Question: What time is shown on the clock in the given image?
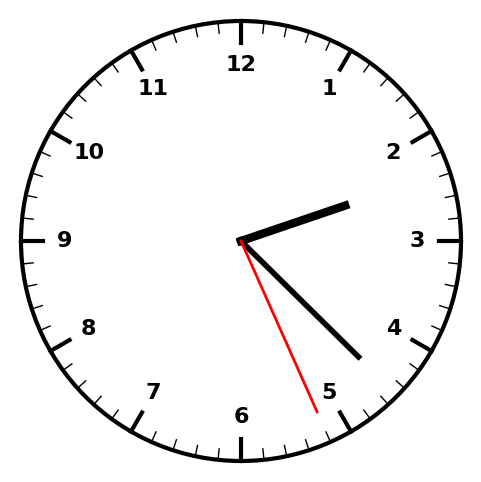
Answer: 02:22:26